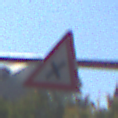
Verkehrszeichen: KreuzungOderEinmuendung
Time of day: MorningAfternoon
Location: Outdoor (Urban)
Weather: Clear
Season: NotSpecified
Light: Natural